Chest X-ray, PA view. Patient: 58 years old, sex M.
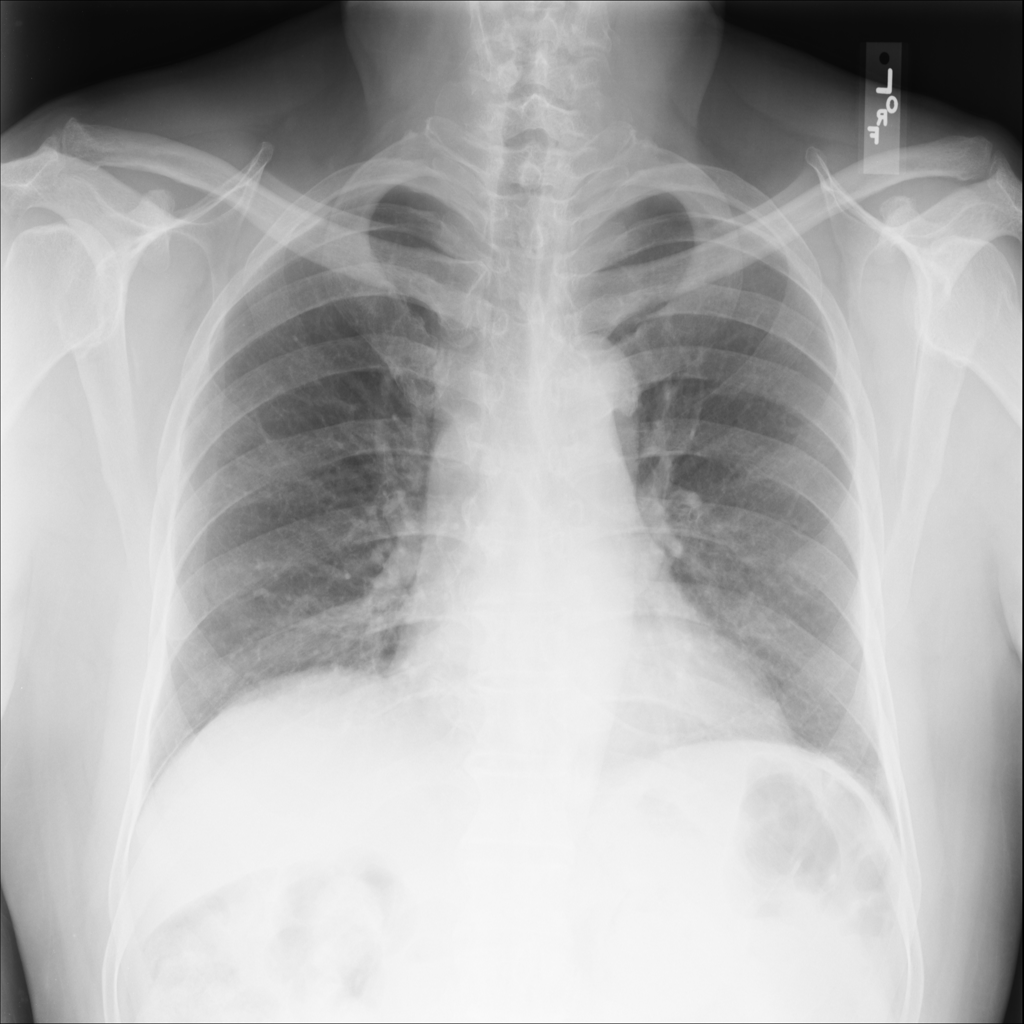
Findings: No Finding